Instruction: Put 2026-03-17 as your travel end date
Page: home
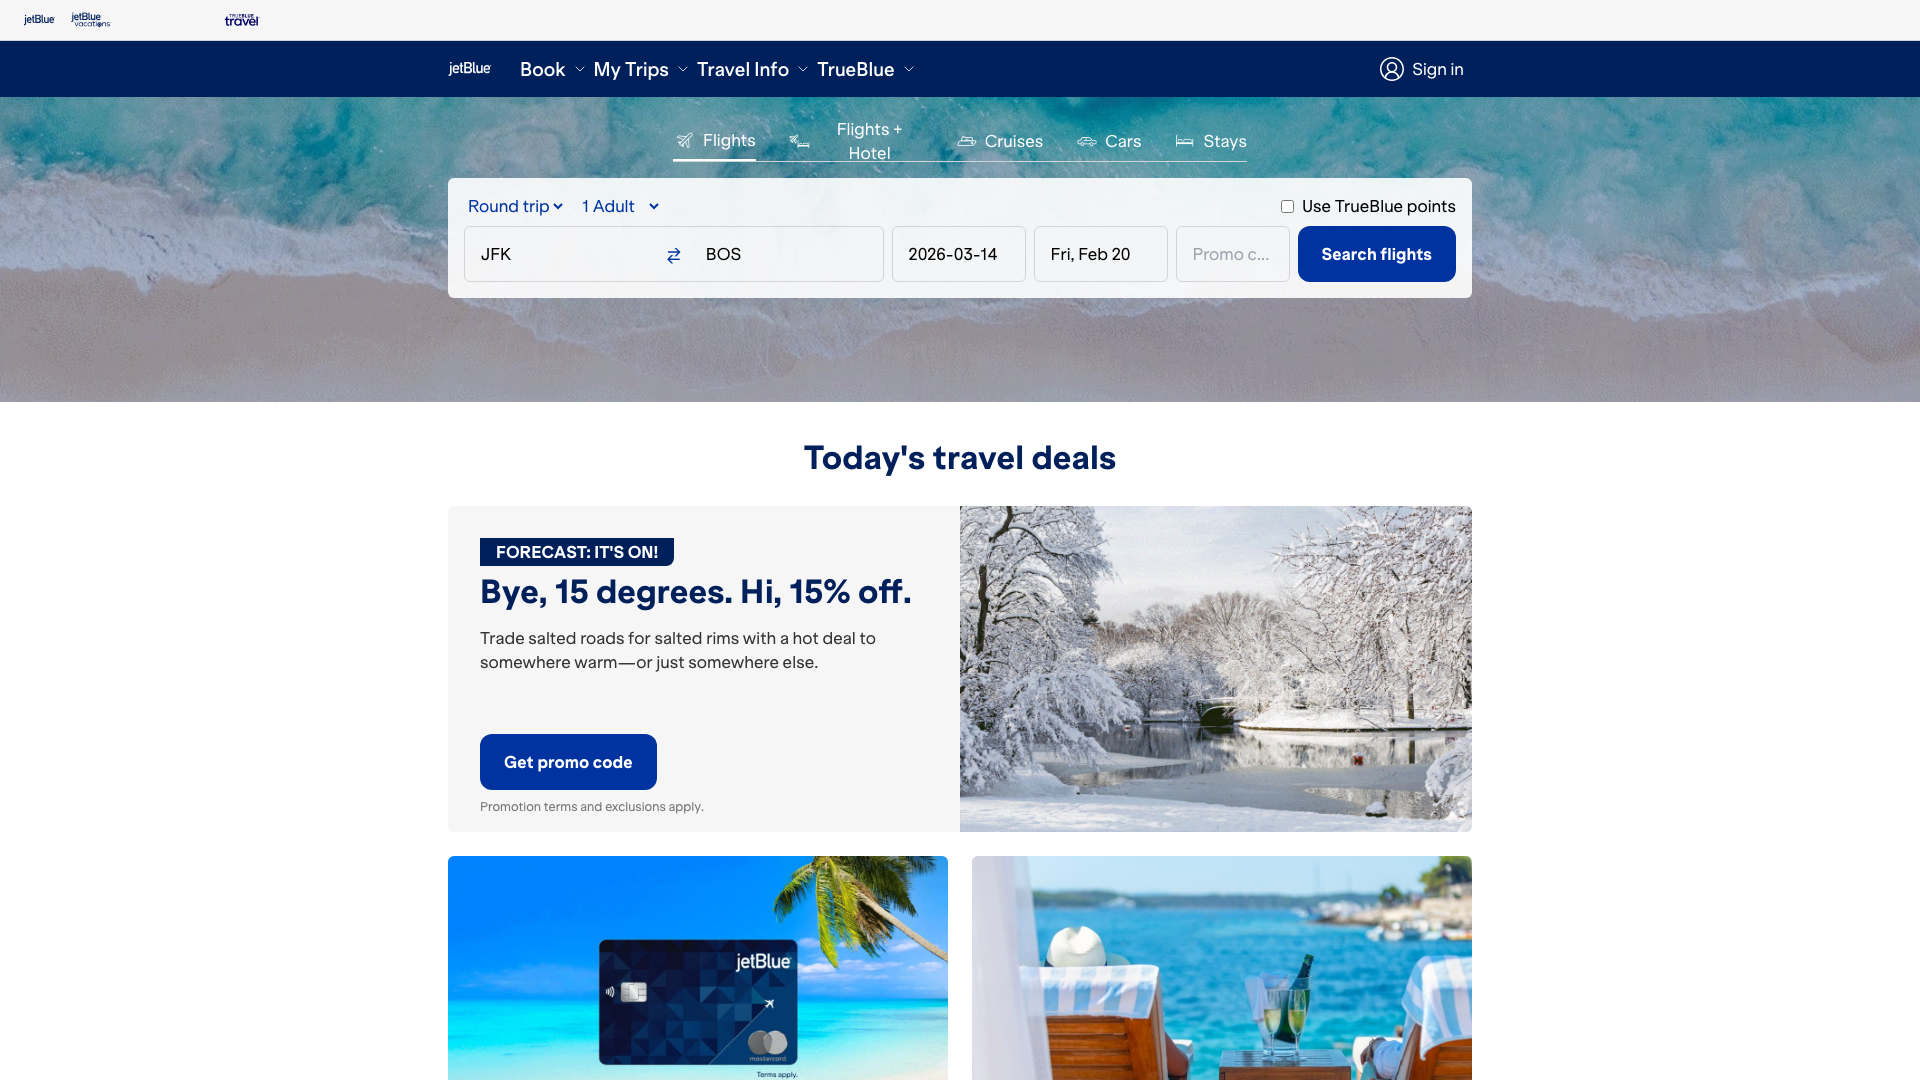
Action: type